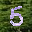
Label: 5